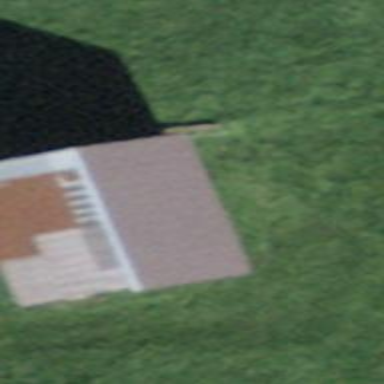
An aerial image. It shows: Rural barn.